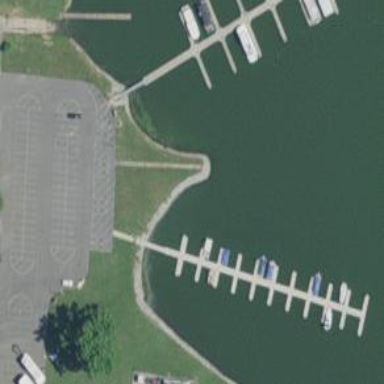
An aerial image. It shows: Pier with mooring facilities.